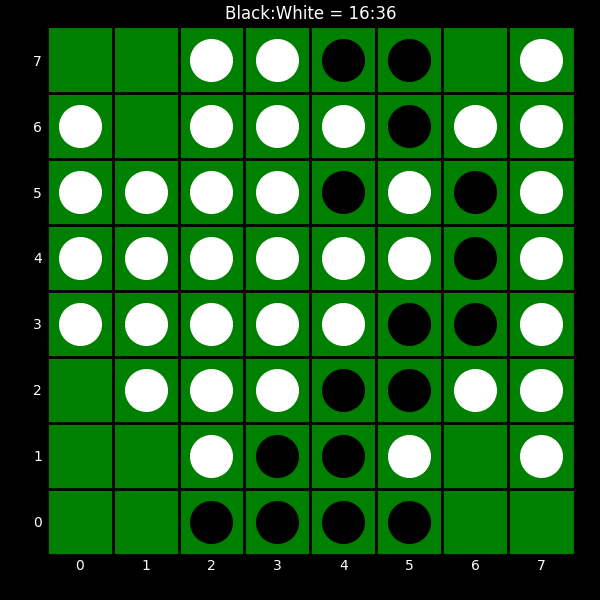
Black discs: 16
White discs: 36